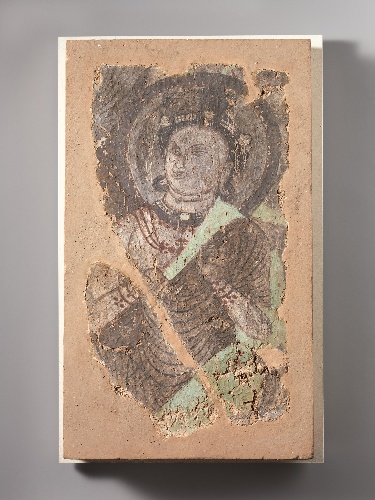
Date: ca. 6th–7th century
Object type: Wall painting
Classification: Paintings
Medium: Pigments on mud plaster
Culture: China (Xinjiang Uyghur Autonomous Region)
Period: Kizil kingdom
Dimensions: 19 3/8 x 11 1/2 in. (49.2 x 29.2 cm)
Department: Asian Art
Credit line: From the Collection of A. W. Bahr, Purchase, Fletcher Fund, 1947
Accession year: 1947
Repository: Metropolitan Museum of Art, New York, NY
Tags: Buddhism|Bodhisattvas